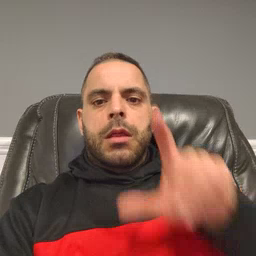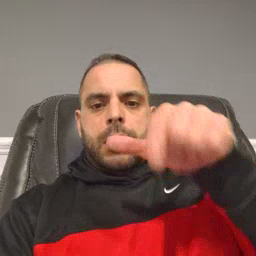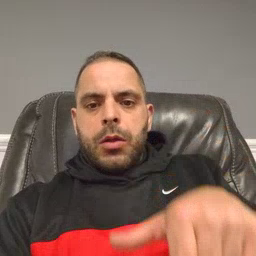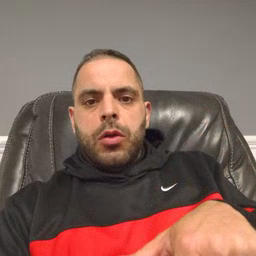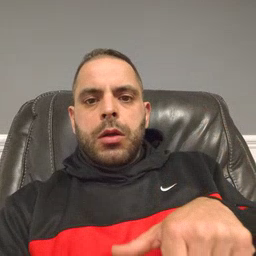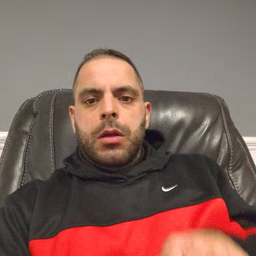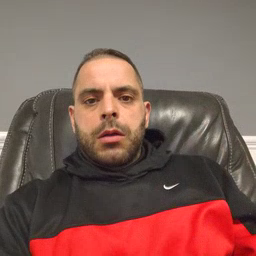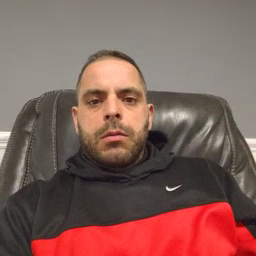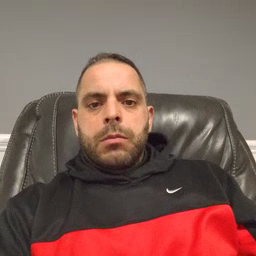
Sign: later